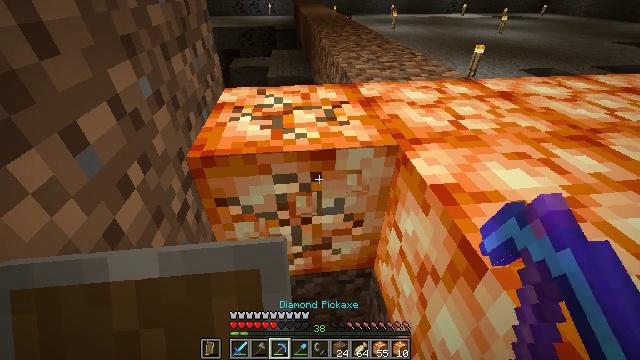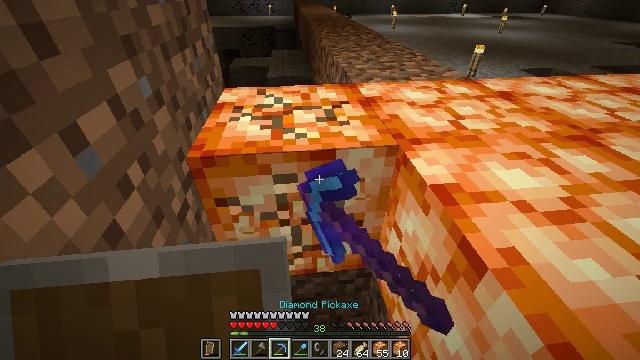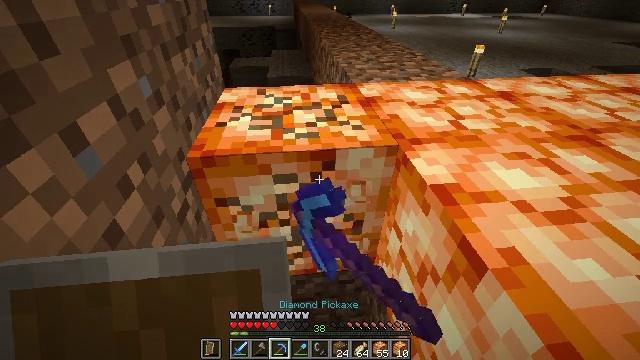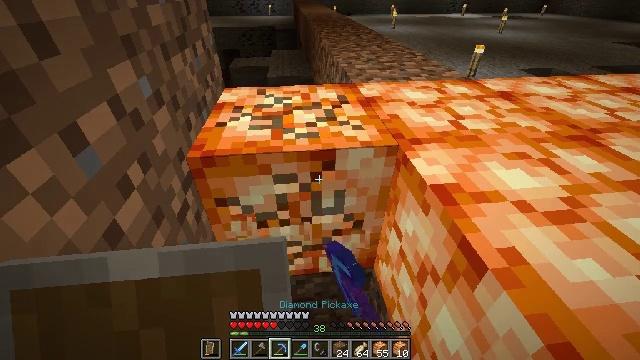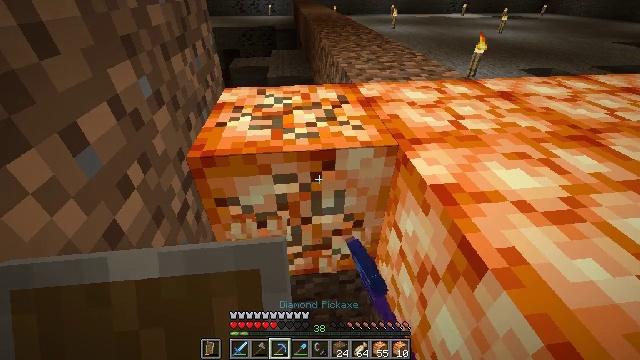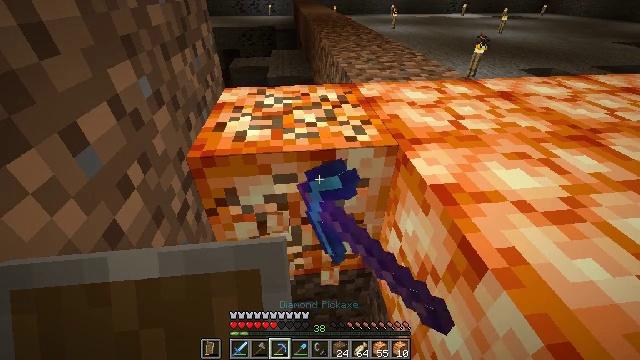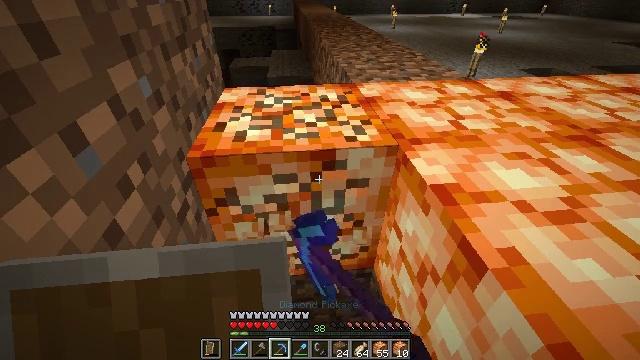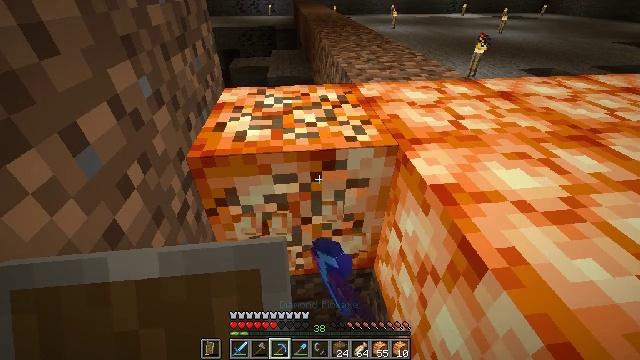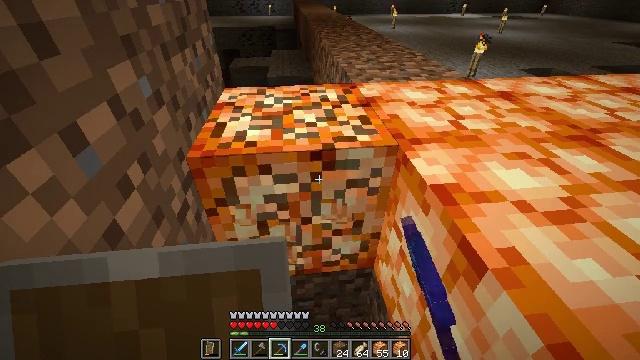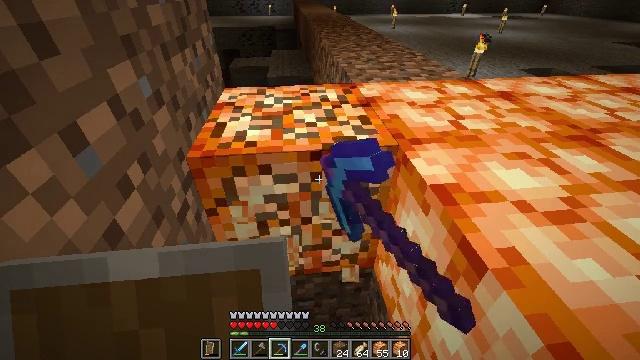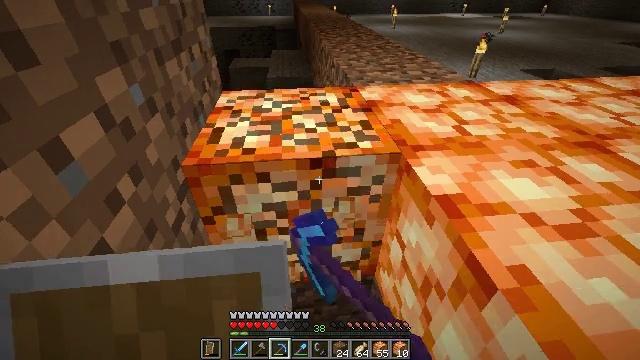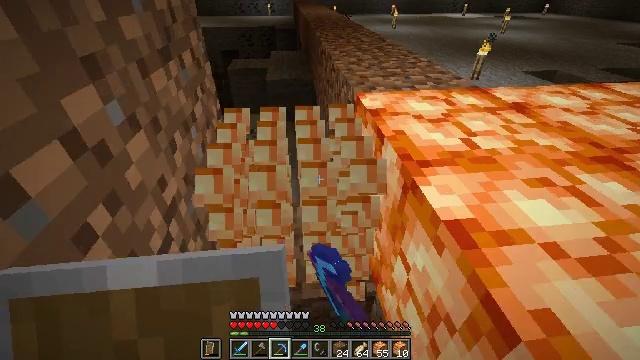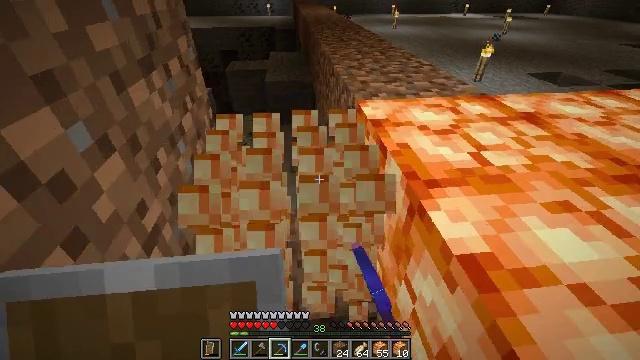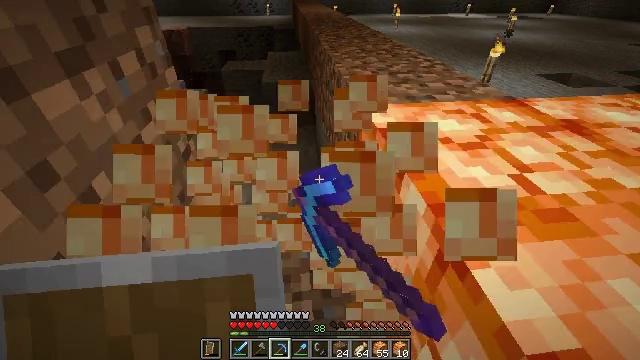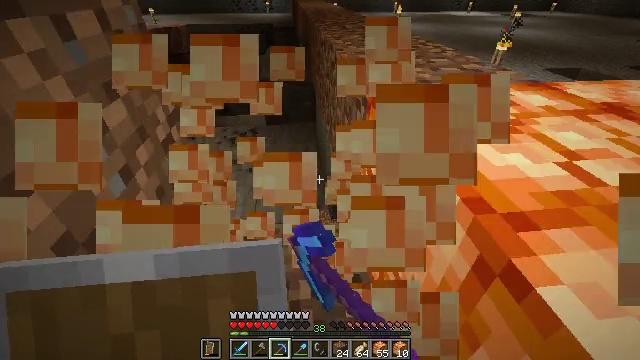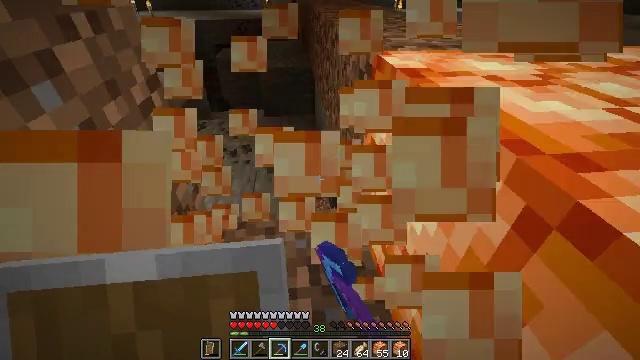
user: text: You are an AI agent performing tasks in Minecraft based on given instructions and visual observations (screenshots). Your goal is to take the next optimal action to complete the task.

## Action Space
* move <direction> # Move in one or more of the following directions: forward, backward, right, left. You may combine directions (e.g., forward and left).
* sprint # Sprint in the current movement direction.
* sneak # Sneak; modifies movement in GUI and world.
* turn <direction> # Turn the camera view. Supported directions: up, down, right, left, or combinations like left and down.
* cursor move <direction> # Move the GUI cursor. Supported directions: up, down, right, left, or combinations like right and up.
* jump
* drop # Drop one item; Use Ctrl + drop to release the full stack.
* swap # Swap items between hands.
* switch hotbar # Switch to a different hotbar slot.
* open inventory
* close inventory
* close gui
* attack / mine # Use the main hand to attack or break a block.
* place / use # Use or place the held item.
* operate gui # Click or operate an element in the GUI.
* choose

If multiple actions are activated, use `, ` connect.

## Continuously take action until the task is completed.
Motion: motion action
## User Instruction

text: Collect the shroomlight block.
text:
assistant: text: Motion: attack / mine
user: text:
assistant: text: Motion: attack / mine
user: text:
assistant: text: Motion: attack / mine
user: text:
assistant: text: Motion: attack / mine
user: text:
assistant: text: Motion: attack / mine
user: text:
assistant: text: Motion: attack / mine
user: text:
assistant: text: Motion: attack / mine
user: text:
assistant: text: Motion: attack / mine
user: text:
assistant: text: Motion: attack / mine
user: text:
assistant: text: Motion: move forward, attack / mine
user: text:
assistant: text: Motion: move forward, attack / mine
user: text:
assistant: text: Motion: move forward, attack / mine
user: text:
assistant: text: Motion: move forward, attack / mine
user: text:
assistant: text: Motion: move forward, attack / mine
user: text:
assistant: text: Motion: move forward, attack / mine
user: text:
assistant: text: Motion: move forward
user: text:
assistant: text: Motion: no_op
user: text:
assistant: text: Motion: no_op
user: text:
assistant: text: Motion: no_op
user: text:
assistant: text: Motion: no_op
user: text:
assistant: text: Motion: no_op
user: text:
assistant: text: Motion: move forward and move left, jump
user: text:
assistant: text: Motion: move forward and move left, jump
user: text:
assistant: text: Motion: move forward and move left, turn right, jump
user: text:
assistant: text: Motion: move forward and move left, turn right, jump
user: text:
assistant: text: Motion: move forward and move left, turn right
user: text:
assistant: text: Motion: move forward and move left, turn right
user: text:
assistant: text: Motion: move forward and move left, turn right
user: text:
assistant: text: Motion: turn right
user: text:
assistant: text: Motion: turn right